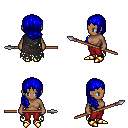
a pixel art fantasy rpg character, female body template, human, dark skin, black tattered cape, red pants, blue right-swept hairstyle, gold boots, spear, four views (front, back, left, right), 2x2 character sprite sheet, small pixel art, hard edges, no anti-aliasing